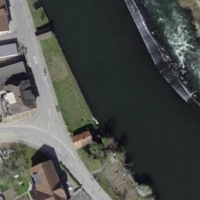
EUNIS habitat code: 15
Species observed at this site:
Circus aeruginosus
Accipiter nisus
Fringilla montifringilla
Hirundo rustica
Columba oenas
Pica pica
Phoenicurus ochruros
Fringilla coelebs
Motacilla alba
Delichon urbicum
Columba palumbus